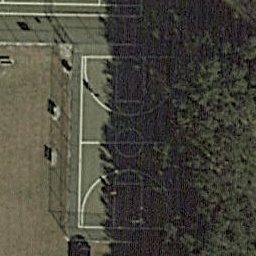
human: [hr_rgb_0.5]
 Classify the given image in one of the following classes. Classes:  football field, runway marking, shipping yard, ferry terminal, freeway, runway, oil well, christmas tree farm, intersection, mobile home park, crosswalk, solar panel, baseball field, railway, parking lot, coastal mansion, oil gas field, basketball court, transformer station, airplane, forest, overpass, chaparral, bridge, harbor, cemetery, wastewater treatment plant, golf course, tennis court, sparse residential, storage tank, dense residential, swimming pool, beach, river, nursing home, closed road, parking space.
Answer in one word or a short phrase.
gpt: basketball court